Interaction volume radius: 5 \u00c5
Interaction volume height: 20 \u00c5
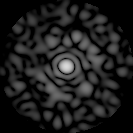
Disorder parameter: 0.8317